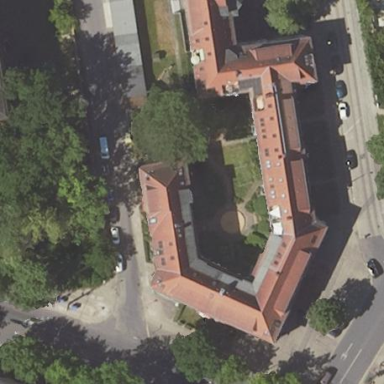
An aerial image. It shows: Hipped roof on apartment building.